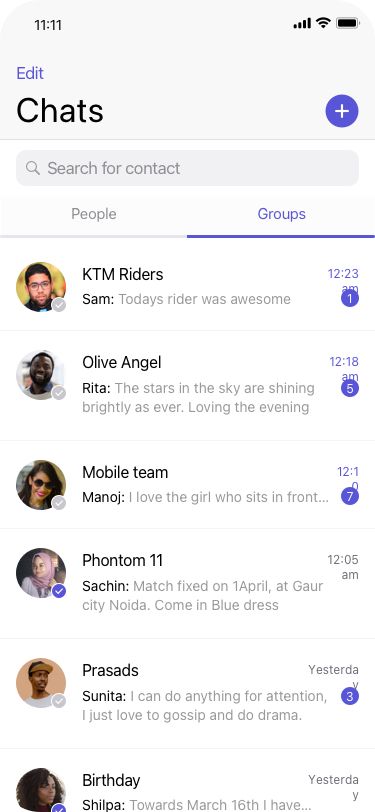
Text in this UI design:
Chats
Edit
Search for contact
People
Groups
12:23 am
Sam: Todays rider was awesome
KTM Riders
1
12:18 am
Rita: The stars in the sky are shining
brightly as ever. Loving the evening
Olive Angel
5
12:10
Manoj: I love the girl who sits in front…
Mobile team
7
12:05 am
Sachin: Match fixed on 1April, at Gaur
city Noida. Come in Blue dress
Phontom 11
Yesterday

Sunita: I can do anything for attention,
I just love to gossip and do drama.
Prasads
3
Yesterday
Shilpa: Towards March 16th I have…
Birthday